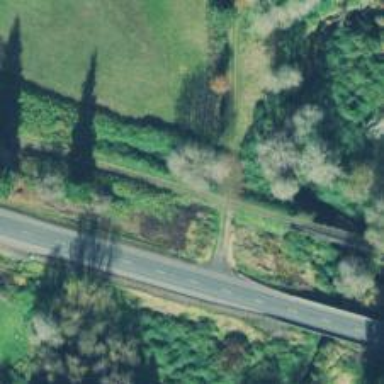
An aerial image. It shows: Abandoned railway line that has been converted into cycleway. This rail-trail offers unique path for cyclists to explore.